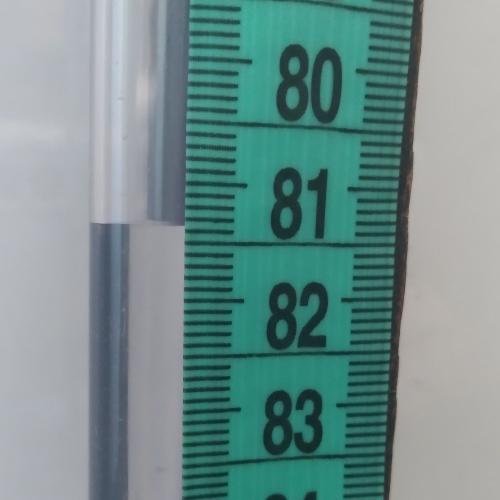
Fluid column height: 81.4 cm